Question: I wanted to create users in yammer group without having the user sign and achieve it through impersonation.
Getting access_tokes on the behalf of other users [Getting unauthorized header in response]:
I am initiating a GET request using Fiddler to get access token on the behalf of other users with following parameters
<URL> - url used
parameters user_id and consumer_key used...

I am always getting a unauthorized exception. can any one help me in this context. how do I impersonate through my application and create users in yammer.
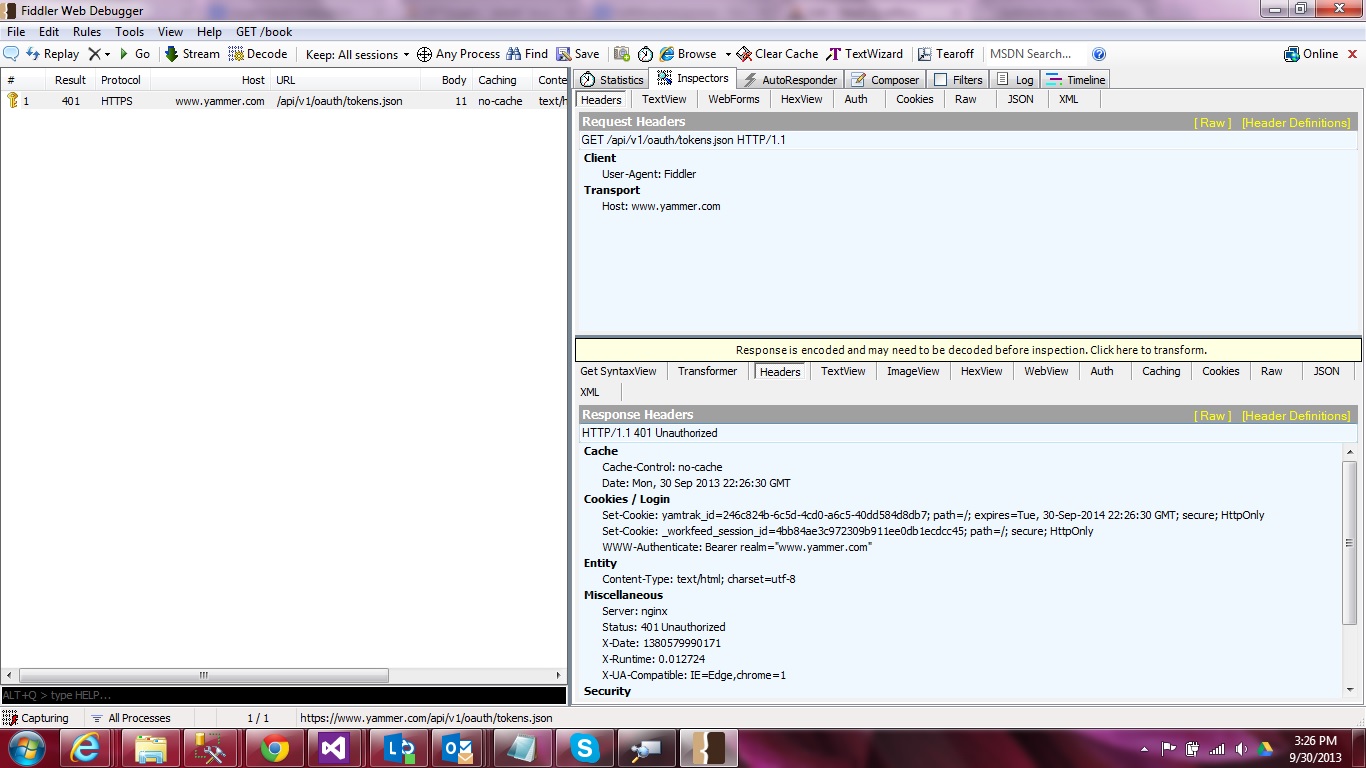
Answer: You can use an Oauth token of an administrative user to look up another users token. Then with that users token, join them to the group by specifying the group name. Here's how we do it in PHP...
'''
$ymuser = yammer_user_by_email('myemail@test.com');
$ymuser_id = $ymuser->id;
$user_token = yammer_oath_token($ymuser_id);
$group = yammer_group_by_name('group_name_goes_here');
yammer_group_join($group->id,$user_token->token);
'''
Global variables in your inc file, these come from your app settings and then from authenticating the admin acct the first time. Follow these instructions to generate the token for your admin accout <URL>
'''
$YAMMER_CLIENT_ID = "my_app_client_id";
$YAMMER_CLIENT_SECRET = "my_app_secret";
$YAMMER_DOMAIN = "https://test.com";
$YAMMER_ADMIN_TOKEN = "my_yammer_admin_token";
'''
Here are the different functions that would go in you inc file
'''
function yammer_user_by_email($email, $token = null){
global $YAMMER_ADMIN_TOKEN;
$user = yammer_api_get('https://www.yammer.com/api/v1/users/by_email.json?email='.$email, $YAMMER_ADMIN_TOKEN);
return $user[0];
}
function yammer_oath_token($user_id, $token_index = 0){
global $YAMMER_CLIENT_ID;
global $YAMMER_ADMIN_TOKEN;
$user_token = yammer_api_get('https://www.yammer.com/api/v1/oauth/tokens.json?consumer_key='.$YAMMER_CLIENT_ID.'&user_id='.$user_id, $YAMMER_ADMIN_TOKEN);
if ($token_index == -1){
return $user_token;
}
return $user_token[$token_index];
}
function yammer_group_by_name($name){
global $YAMMER_ADMIN_TOKEN;
$list = yammer_api_get("https://www.yammer.com/api/v1/search.json?search=$name", $YAMMER_ADMIN_TOKEN);
if ($list->groups) foreach ($list->groups as $group) {
if ($group->name == $name) return $group;
}
return null;
}
function yammer_group_join($group_id, $token = null) {
yammer_api_post("https://www.yammer.com/api/v1/group_memberships.json?group_id=$group_id", "group_id=$group_id", $token);
}
'''
This is the function that you will route all of the http calls through. The admin token goes in the header for all of the calls.
'''
function yammer_api_call($url, $method = 'GET', $body = '', $token){
if ($token == null) {
if (!$_SESSION['yammer_token'] || !$_SESSION['yammer_token']->access_token->token) return false;
$token = $_SESSION['yammer_token']->access_token->token;
}
if ($method == 'GET'){
$opts = array('http' =>
array(
'method' => $method,
'header' => "Host: www.yammer.com
"
."Authorization: Bearer " . $token . "
"
)
);
}else{
$opts = array('http' =>
array(
'method' => $method,
'header' => "Content-Type: application/x-www-form-urlencoded
"
."Host: www.yammer.com
"
."Authorization: Bearer " . $token . "
"
."Content-Length: " . strlen($body) . "
",
'content' => $body,
'timeout' => 60
)
);
}
$context = stream_context_create($opts);
$resp = file_get_contents($url, false, $context);
$resp_obj = json_decode($resp);
return $resp_obj;
}
'''
That should do it.